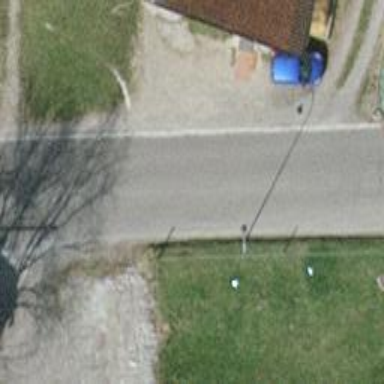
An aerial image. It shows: Asphalt road classified as tertiary.